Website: home-depot
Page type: payment
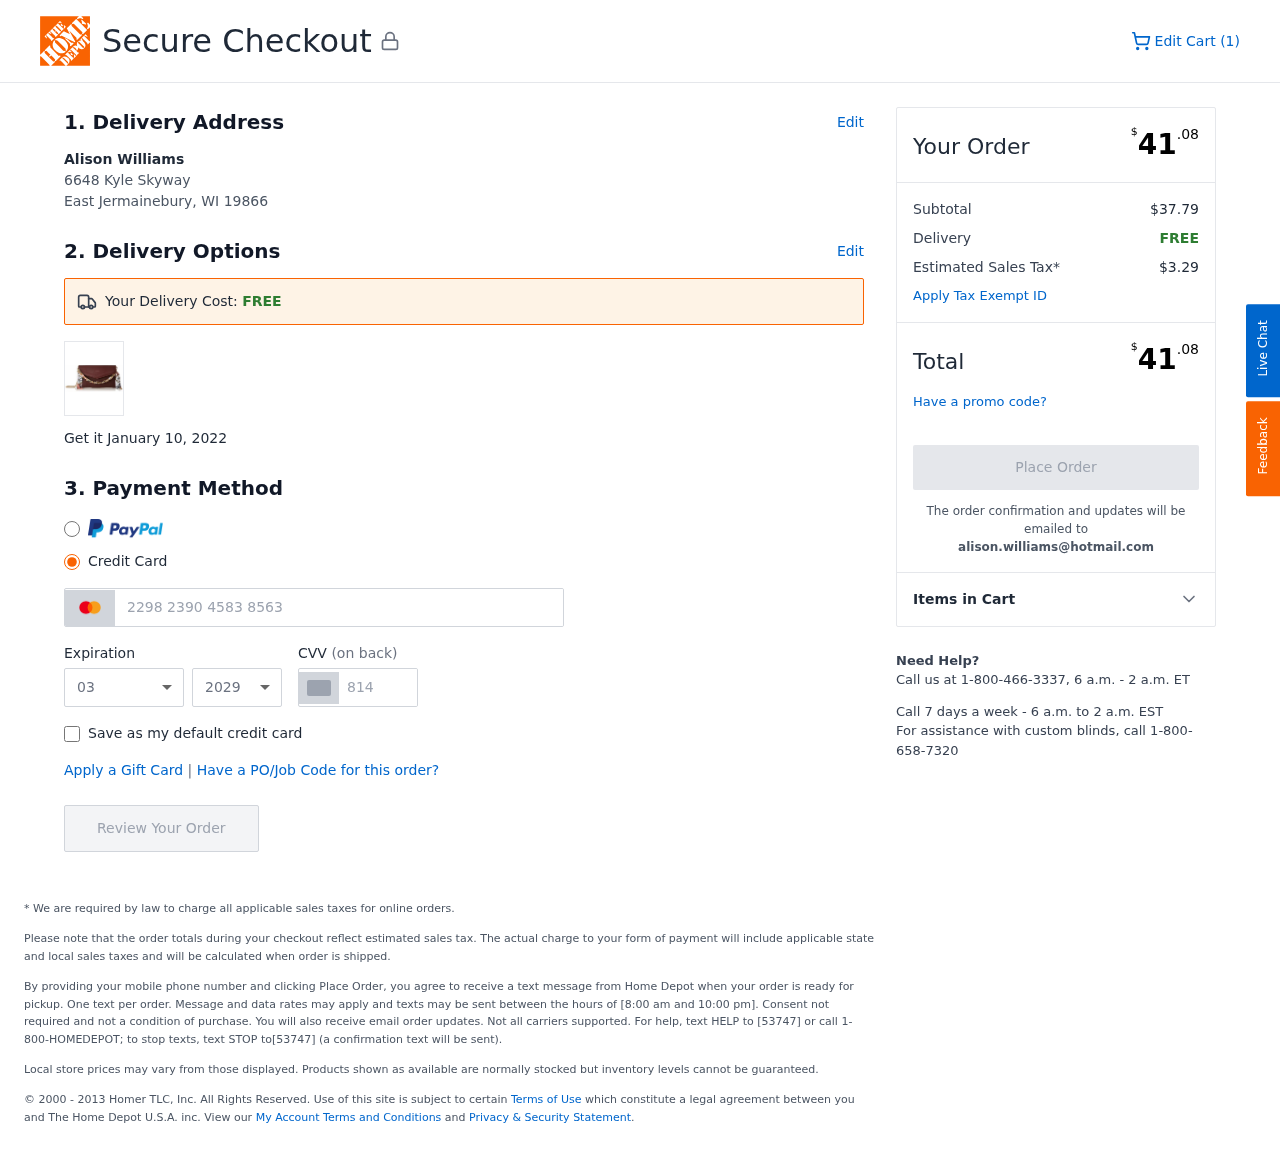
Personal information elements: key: PII_CARD_CVV
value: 814
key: PII_CARD_EXPIRY_MONTH
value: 03
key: PII_CARD_EXPIRY_YEAR
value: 29
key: PII_CARD_NUMBER
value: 2298 2390 4583 8563
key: PII_CITY_STATE_ZIP
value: East Jermainebury, WI 19866
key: PII_EMAIL
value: alison.williams@hotmail.com
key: PII_FULLNAME
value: Alison Williams
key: PII_STREET
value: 6648 Kyle Skyway
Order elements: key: ORDER_NUM_ITEMS
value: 1
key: ORDER_DELIVERY_DATE
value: January 10, 2022
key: ORDER_TOTAL
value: $41.08
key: ORDER_SUBTOTAL
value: $37.79
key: ORDER_SHIPPING_COST
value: FREE
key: ORDER_TAX
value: $3.29